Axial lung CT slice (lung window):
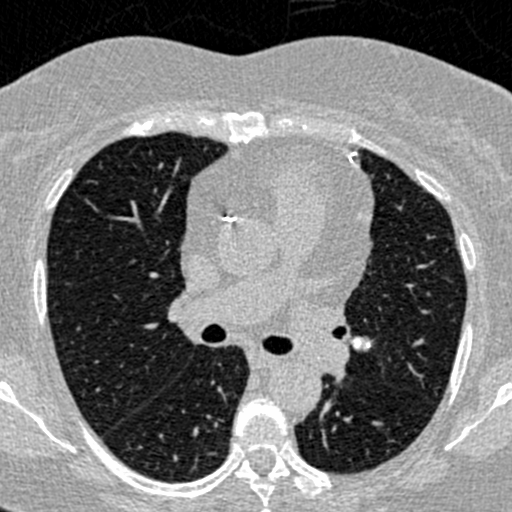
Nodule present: no